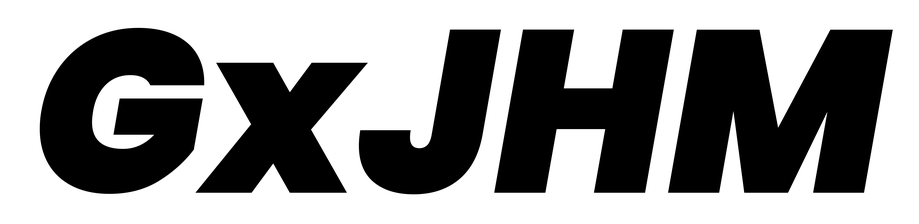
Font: Poppins-BlackItalic